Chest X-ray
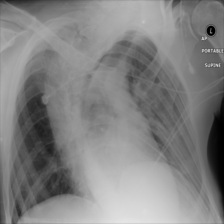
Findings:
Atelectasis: negative
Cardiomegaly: negative
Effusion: negative
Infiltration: negative
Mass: negative
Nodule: negative
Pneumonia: negative
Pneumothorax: negative
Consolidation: negative
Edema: negative
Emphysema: negative
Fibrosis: negative
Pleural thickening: negative
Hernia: negative